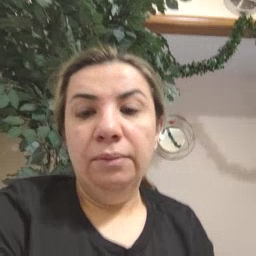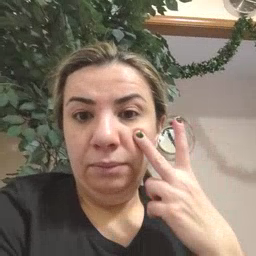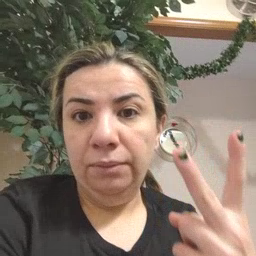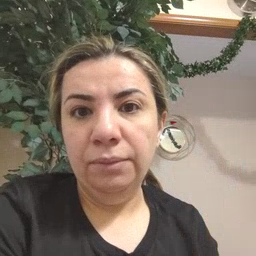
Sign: see